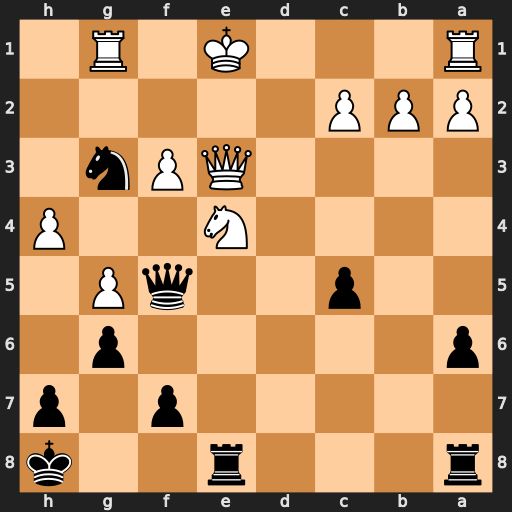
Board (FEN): r3r2k/5p1p/p5p1/2p2qP1/4N2P/4QPn1/PPP5/R3K1R1
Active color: b
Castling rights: Q
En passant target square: -
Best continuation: Nxe4 O-O-O Ng3